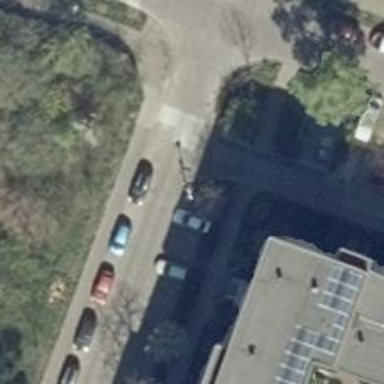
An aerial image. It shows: Residential road with concrete surface and separate sidewalk.